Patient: sex F, age 66
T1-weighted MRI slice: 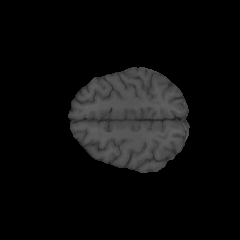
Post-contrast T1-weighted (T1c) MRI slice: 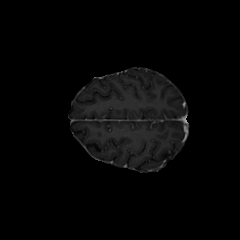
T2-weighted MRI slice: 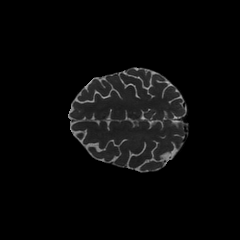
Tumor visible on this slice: no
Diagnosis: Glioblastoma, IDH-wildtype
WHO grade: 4